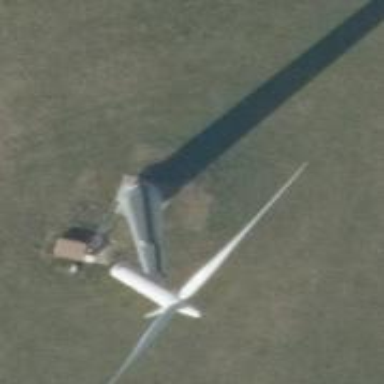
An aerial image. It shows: Wind generator powered by wind turbine.